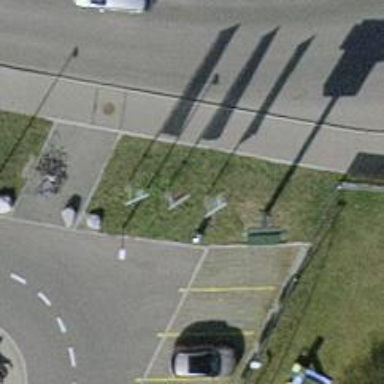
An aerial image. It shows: Advertising flag as man-made object.